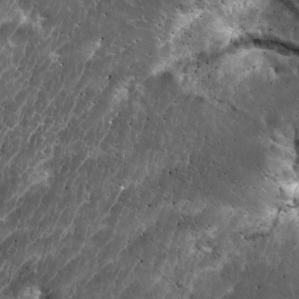
Label: non_frost